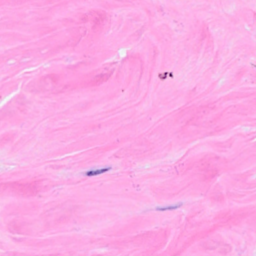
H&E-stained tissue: Breast